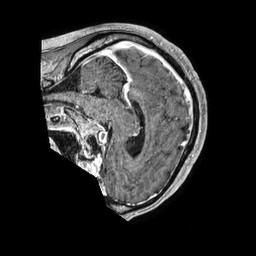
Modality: T1w
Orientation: sagittal
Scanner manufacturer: philips
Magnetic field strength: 1.5 T
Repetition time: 0.007801 s
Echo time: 0.003623 s